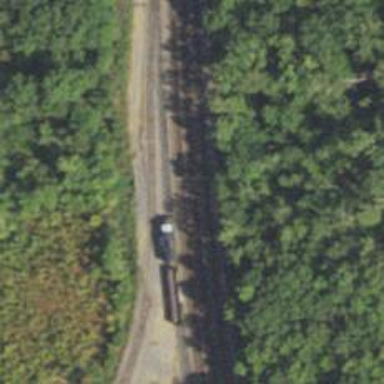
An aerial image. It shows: Railway track.